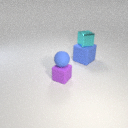
small purple rubber cube to the left of large blue rubber cube